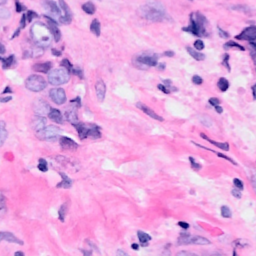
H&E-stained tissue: Breast